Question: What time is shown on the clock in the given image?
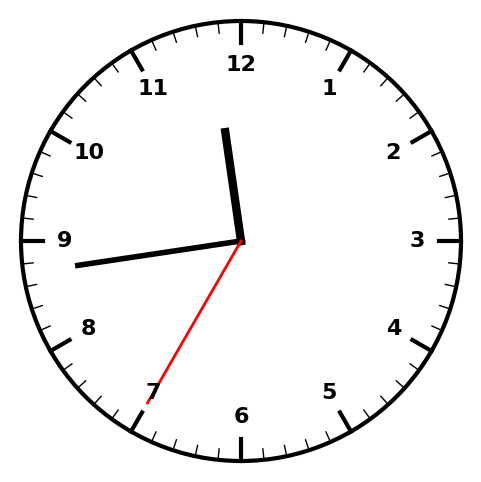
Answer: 11:43:35